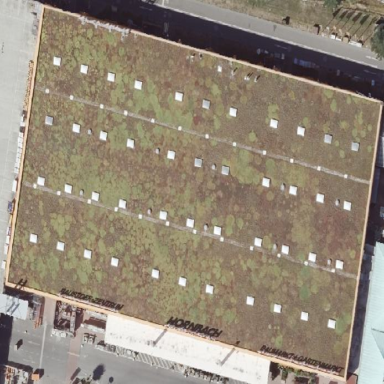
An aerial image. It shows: Flat-roofed retail building.